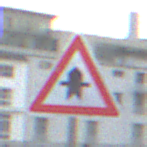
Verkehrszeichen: Vorfahrt
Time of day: SunriseSunset
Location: Outdoor (Urban)
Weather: PartlyCloudy
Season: NotSpecified
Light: Natural